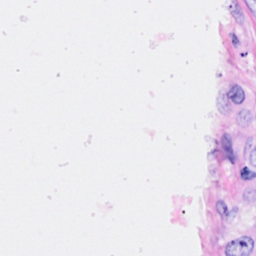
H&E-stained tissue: Breast